Aerial crown-view tile of a tropical tree (Barro Colorado Island, Panama), acquired 20250512:
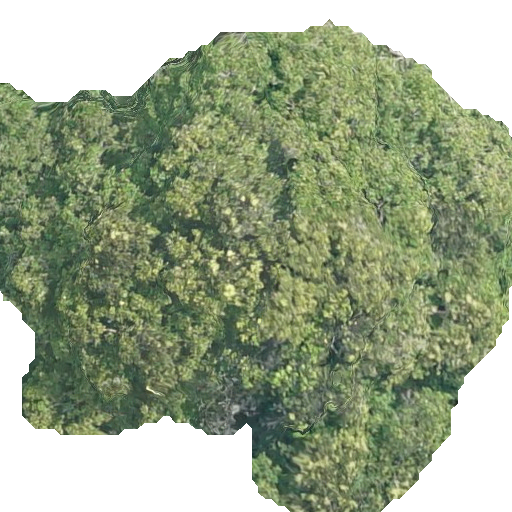
Species: Prioria copaifera
GBIF accepted scientific name: Prioria copaifera
Crown area: 284.969 m²